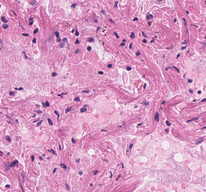
Tumor epithelial tissue: no
Tumor-associated stroma tissue: no
Normal tissue: yes